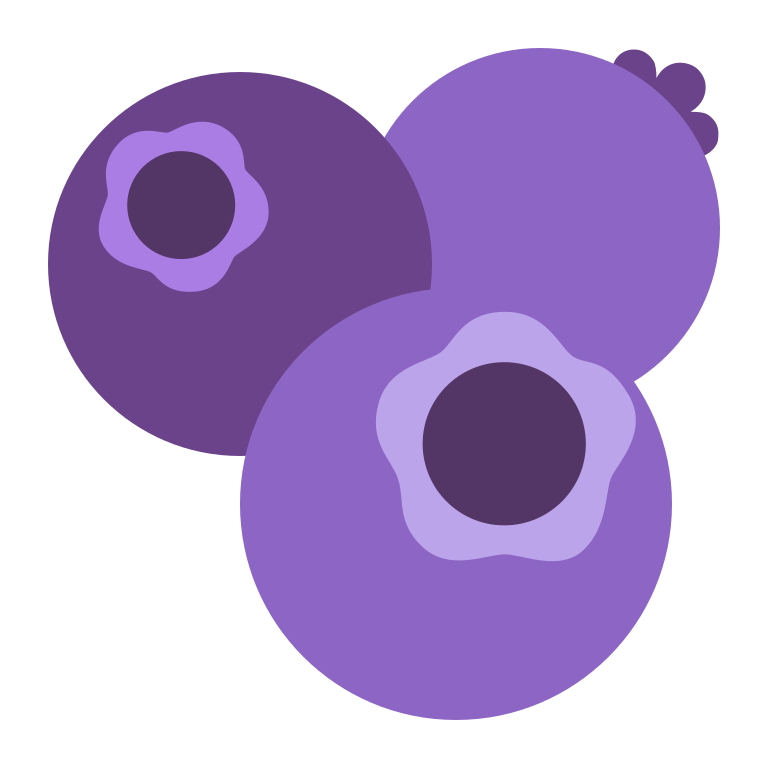
blueberries flat